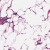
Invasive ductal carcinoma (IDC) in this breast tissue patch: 0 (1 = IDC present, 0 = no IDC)